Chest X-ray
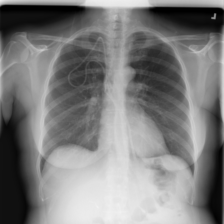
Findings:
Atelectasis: negative
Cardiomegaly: negative
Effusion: negative
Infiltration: positive
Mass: negative
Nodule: negative
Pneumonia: negative
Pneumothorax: negative
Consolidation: negative
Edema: negative
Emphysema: negative
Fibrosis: negative
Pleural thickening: negative
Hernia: negative